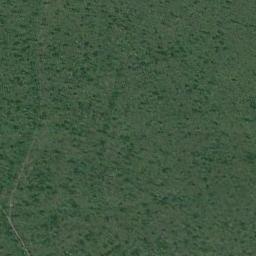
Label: meadow